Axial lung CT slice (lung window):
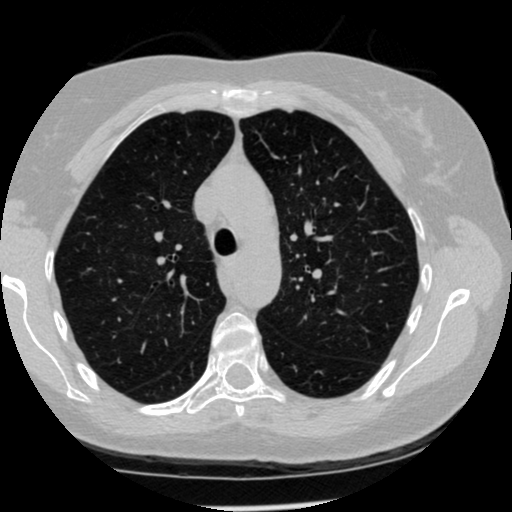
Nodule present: no